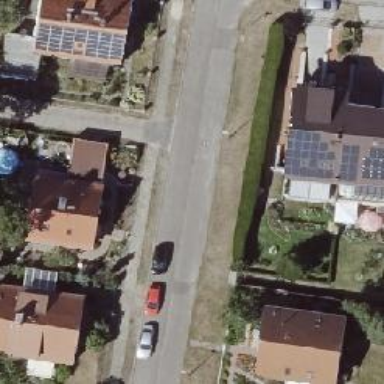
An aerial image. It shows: Service road.